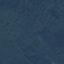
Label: Forest